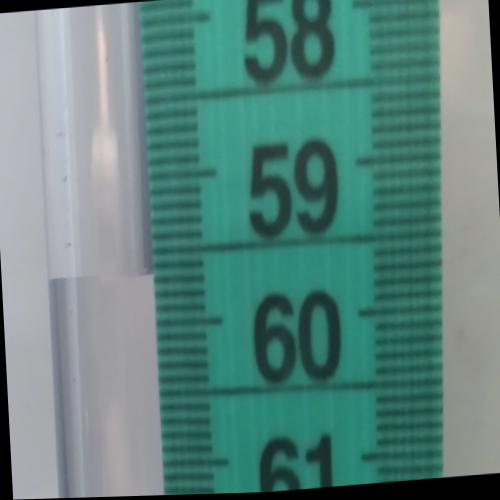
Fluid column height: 59.7 cm